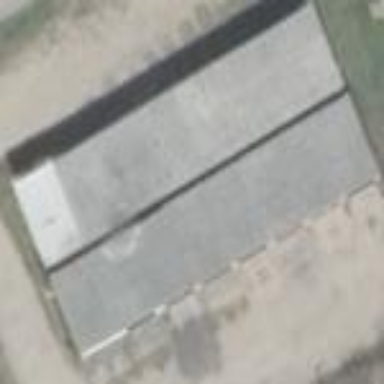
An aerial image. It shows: Group of garages.